Question: I want my save button to show only when the user edits his username/email. I set the save button's alpha at 0 so if the user edits something, the button's alpha will be 1 and that's the only time he can save his details. For some reason, I can't make it work like how I want to.
Here's my code:
'''
import UIKit
import Parse
class SettingsTableViewController: UITableViewController, UITextFieldDelegate {
@IBOutlet var currentUsername: UITextField!
@IBOutlet var currentEmail: UITextField!
@IBOutlet var saveButton: UIButton!
let currentUser = PFUser.current()
override func viewDidLoad() {
super.viewDidLoad()
currentUsername.text = currentUser?.username
currentEmail.text = currentUser?.email
}
func textFieldShouldReturn(_ textField: UITextField) -> Bool {
textField.resignFirstResponder()
saveButton.alpha = 1
return true
}
@IBAction func saveButtonPressed(_ sender: Any) {
if currentUsername.text != currentUser?.username {
currentUser?.saveInBackground()
}
}
@IBAction func signoutButtonPressed(_ sender: Any) {
PFUser.logOut()
performSegue(withIdentifier: "userSignedOut", sender: self)
}
}
'''
Thanks in advance!

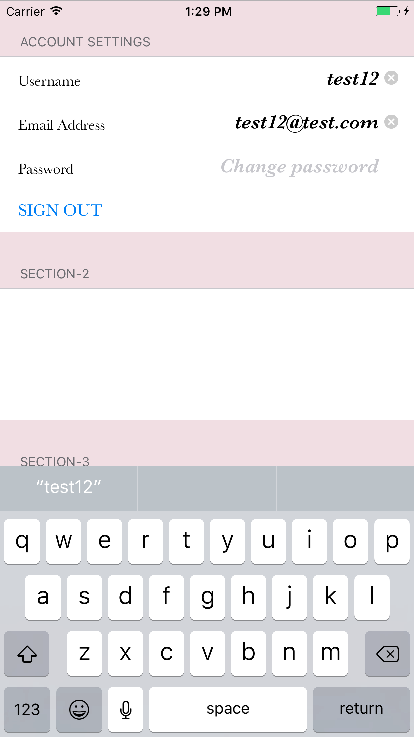
Answer: You can use add target for textfield when editing changed.
Here is the code you can use in your class.
'''
override func viewDidLoad() {
super.viewDidLoad()
currentUsername.addTarget(self, action: #selector(self.textFieldDidChange(_:)), for: .editingChanged)
currentEmail.addTarget(self, action: #selector(self.textFieldDidChange(_:)), for: .editingChanged)
}
func textFieldDidChange(_ textField: UITextField) {
saveButton.alpha = currentUsername.text?.characters.count != 0 && currentEmail.text?.characters.count != 0 ? 1 : 0
}
'''
I will prefer you to hide/unhide button rather than changing alpha
'''
func textFieldDidChange(_ textField: UITextField) {
saveButton.isHidden = currentUsername.text?.characters.count == 0 || currentEmail.text?.characters.count == 0
}
'''